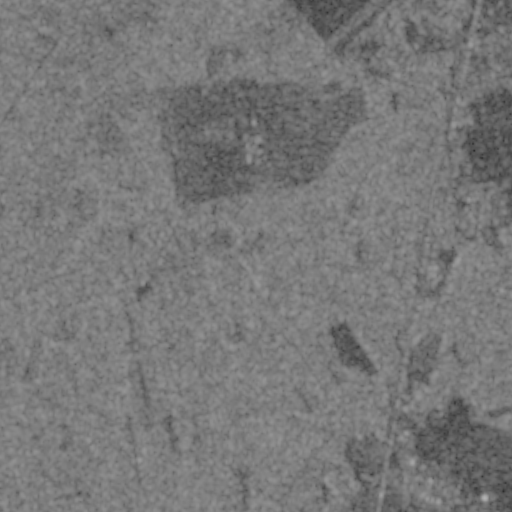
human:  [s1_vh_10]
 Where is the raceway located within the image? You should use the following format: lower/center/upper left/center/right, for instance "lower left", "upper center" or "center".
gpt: The raceway is located in the lower right of the image.
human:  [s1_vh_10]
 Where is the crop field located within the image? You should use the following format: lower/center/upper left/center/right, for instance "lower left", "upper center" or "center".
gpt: There is no crop field in the image.

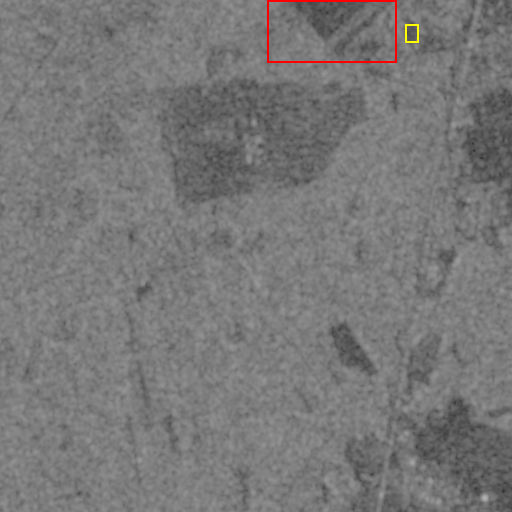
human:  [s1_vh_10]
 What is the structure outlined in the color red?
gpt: The structure outlined in red is a crop field.
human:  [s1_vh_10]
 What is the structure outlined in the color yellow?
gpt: The structure outlined in yellow is a park.
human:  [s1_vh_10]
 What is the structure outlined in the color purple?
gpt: There is no purple outline.